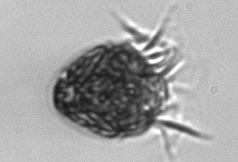
Label: Strombidium_morphotype1